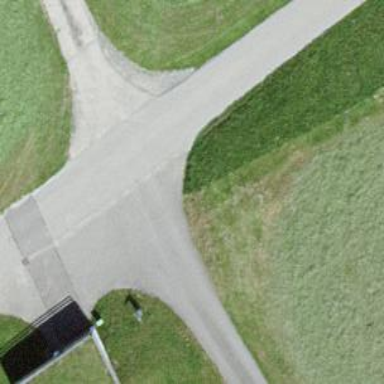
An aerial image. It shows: Well-maintained track road with grade 1 tracktype.